Field crop: maize
Growth stage: 2
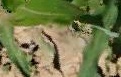
Species: maize